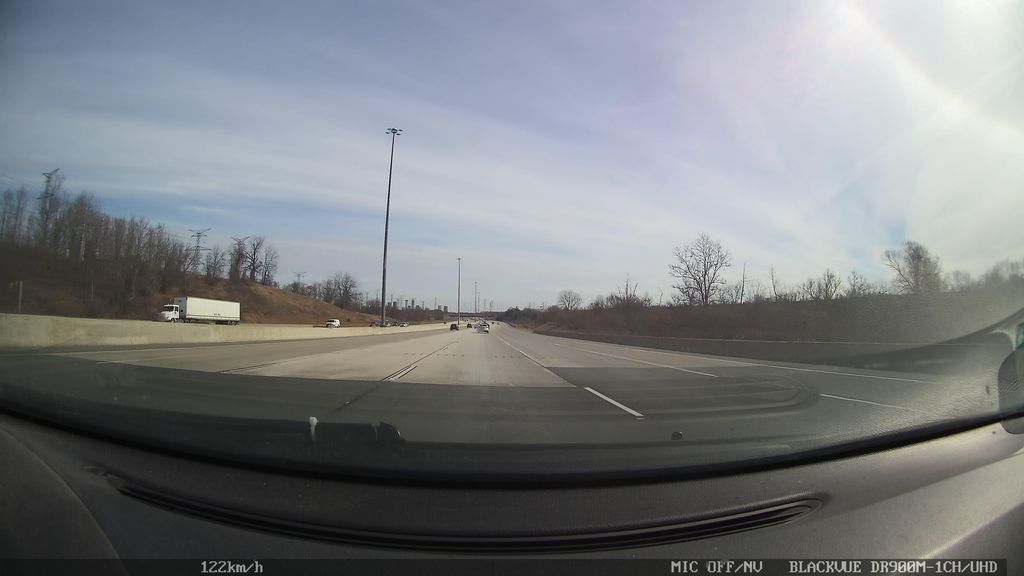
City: toronto